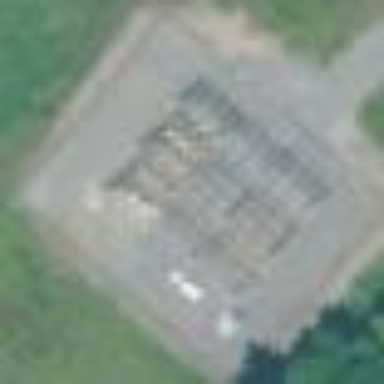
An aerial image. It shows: Substation for switching with surrounding fence.